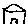
Label: house